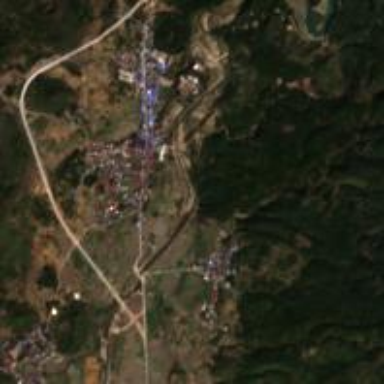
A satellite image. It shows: Ethnic township within town.